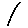
Label: line